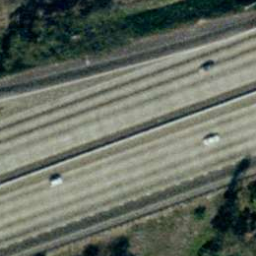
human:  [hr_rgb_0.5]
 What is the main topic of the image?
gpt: freeway